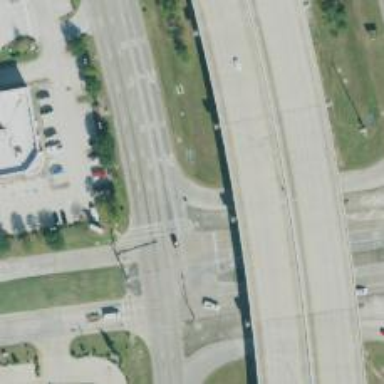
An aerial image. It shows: Frontage road that is classified as secondary link.